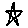
Label: star